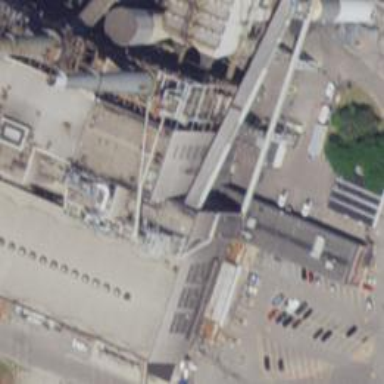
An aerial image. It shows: Steam turbine generator powered by gas.